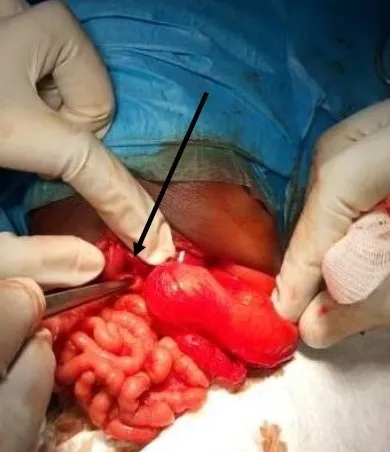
Per operatory view showing the gap between the stomach and the duodenum.
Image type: medical_photograph (other_medical_photograph)